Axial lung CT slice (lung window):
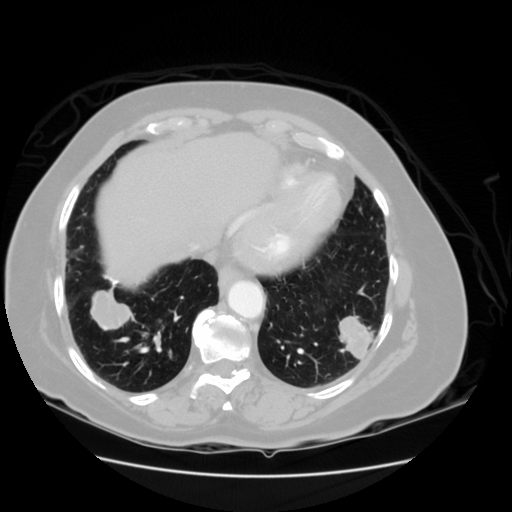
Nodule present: yes
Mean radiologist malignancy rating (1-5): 5